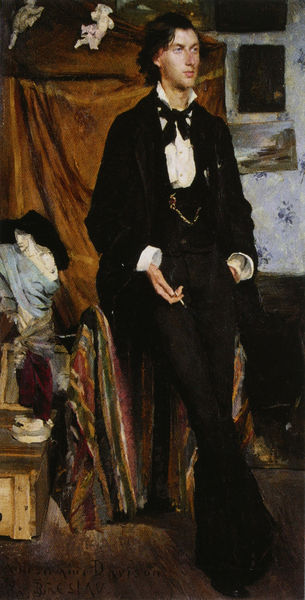
Titel: Portrait of Henry Davison
Künstler: Louise-Catherine Breslau
Schlagwörter: blau, dunkel, gemälde, hand, mann, weiß, gelb, blumen, braun, bunt, fenster, haar, hell, hut, licht, nacht, nase, schwarz, tisch, zimmer, ölbild, blick, rot, tuch, schleife, anzug, hemd, hose, jacke, jung, regal, wand, augen, gesicht, stehen, ärmel, bild, bildnis, hände, innenraum, portrait, porträt, signatur, vorhang, boden, figur, haare, interieur, kostüm, stehend, stoff, stoffe, tücher, decke, bühne, theater, kinn, lippen, putte, putto, skulptur, statue, hellblau, farbig, bilder, modell, haltung, schuhe, hosen, kette, dielen, lehnen, tau, frack, tapete, krawatte, detail, rauchen, schmal, büste, angelehnt, atelier, gestreift, maler, manet, streifen, uhr, menzel, faltenwurf, fliege, weste, truhe, maske, fensterkreuz, seil, groß, künstler, schlag, selbstbildnis, leinwand, kiste, manschette, manschetten, proträt, tasche, uhrkette, jüngling, selbstportrait, handwerker, junger mann, rauchend, zigarette, student, lässig, raucher, zimmermann, dandy, smoking, kostüme, binder, weinrot, taschenuhr, schauspieler, aschenbecher, bude, cool, weiße wand, dekadenz, oscar wilde, flige, gesischt, requisite, raucht, faltem, frackhemd, huysmans, orträt, requsite, schlanke gestalt, stoffvorhang, weißes hend, schwarzer anzug, r, 19. jahrhundert, standtporträt